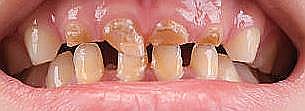
Condition: hypodontia